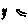
Label: sun